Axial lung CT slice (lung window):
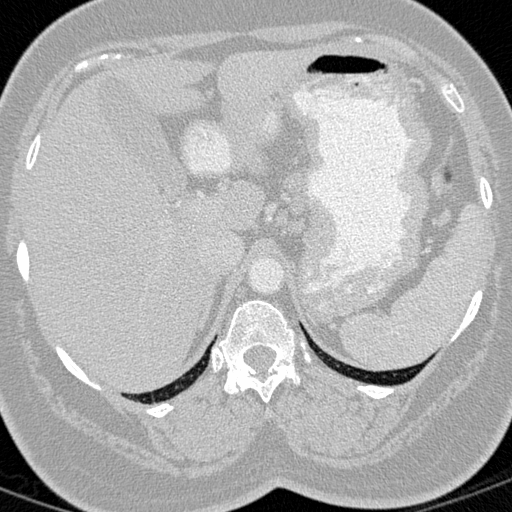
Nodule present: no